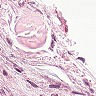
Metastatic tissue present: no